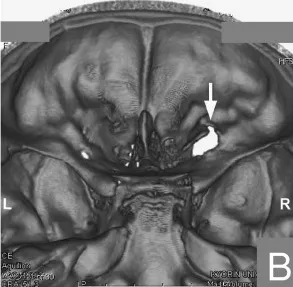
Computerized tomographic and magnetic resonance images of the patient's brain. B) This three-dimensional CT scan shows a window defect caused by a fracture (arrow) of the superior orbital wall.
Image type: radiology (ct)